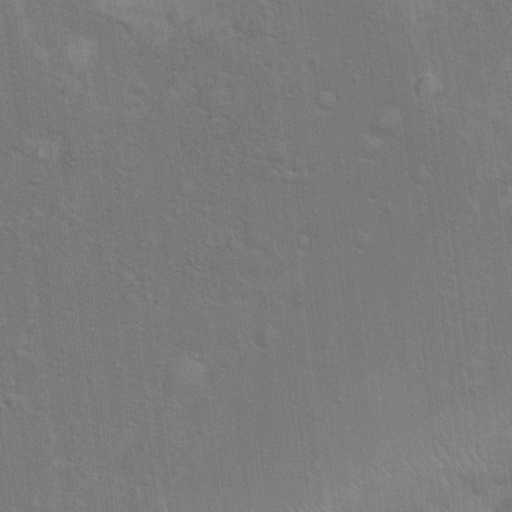
Classes present: Background, Cone